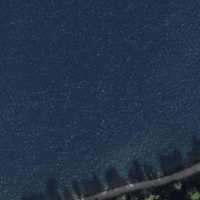
EUNIS habitat code: 14
Species observed at this site:
Rhododendron ferrugineum
Alnus alnobetula